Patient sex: M
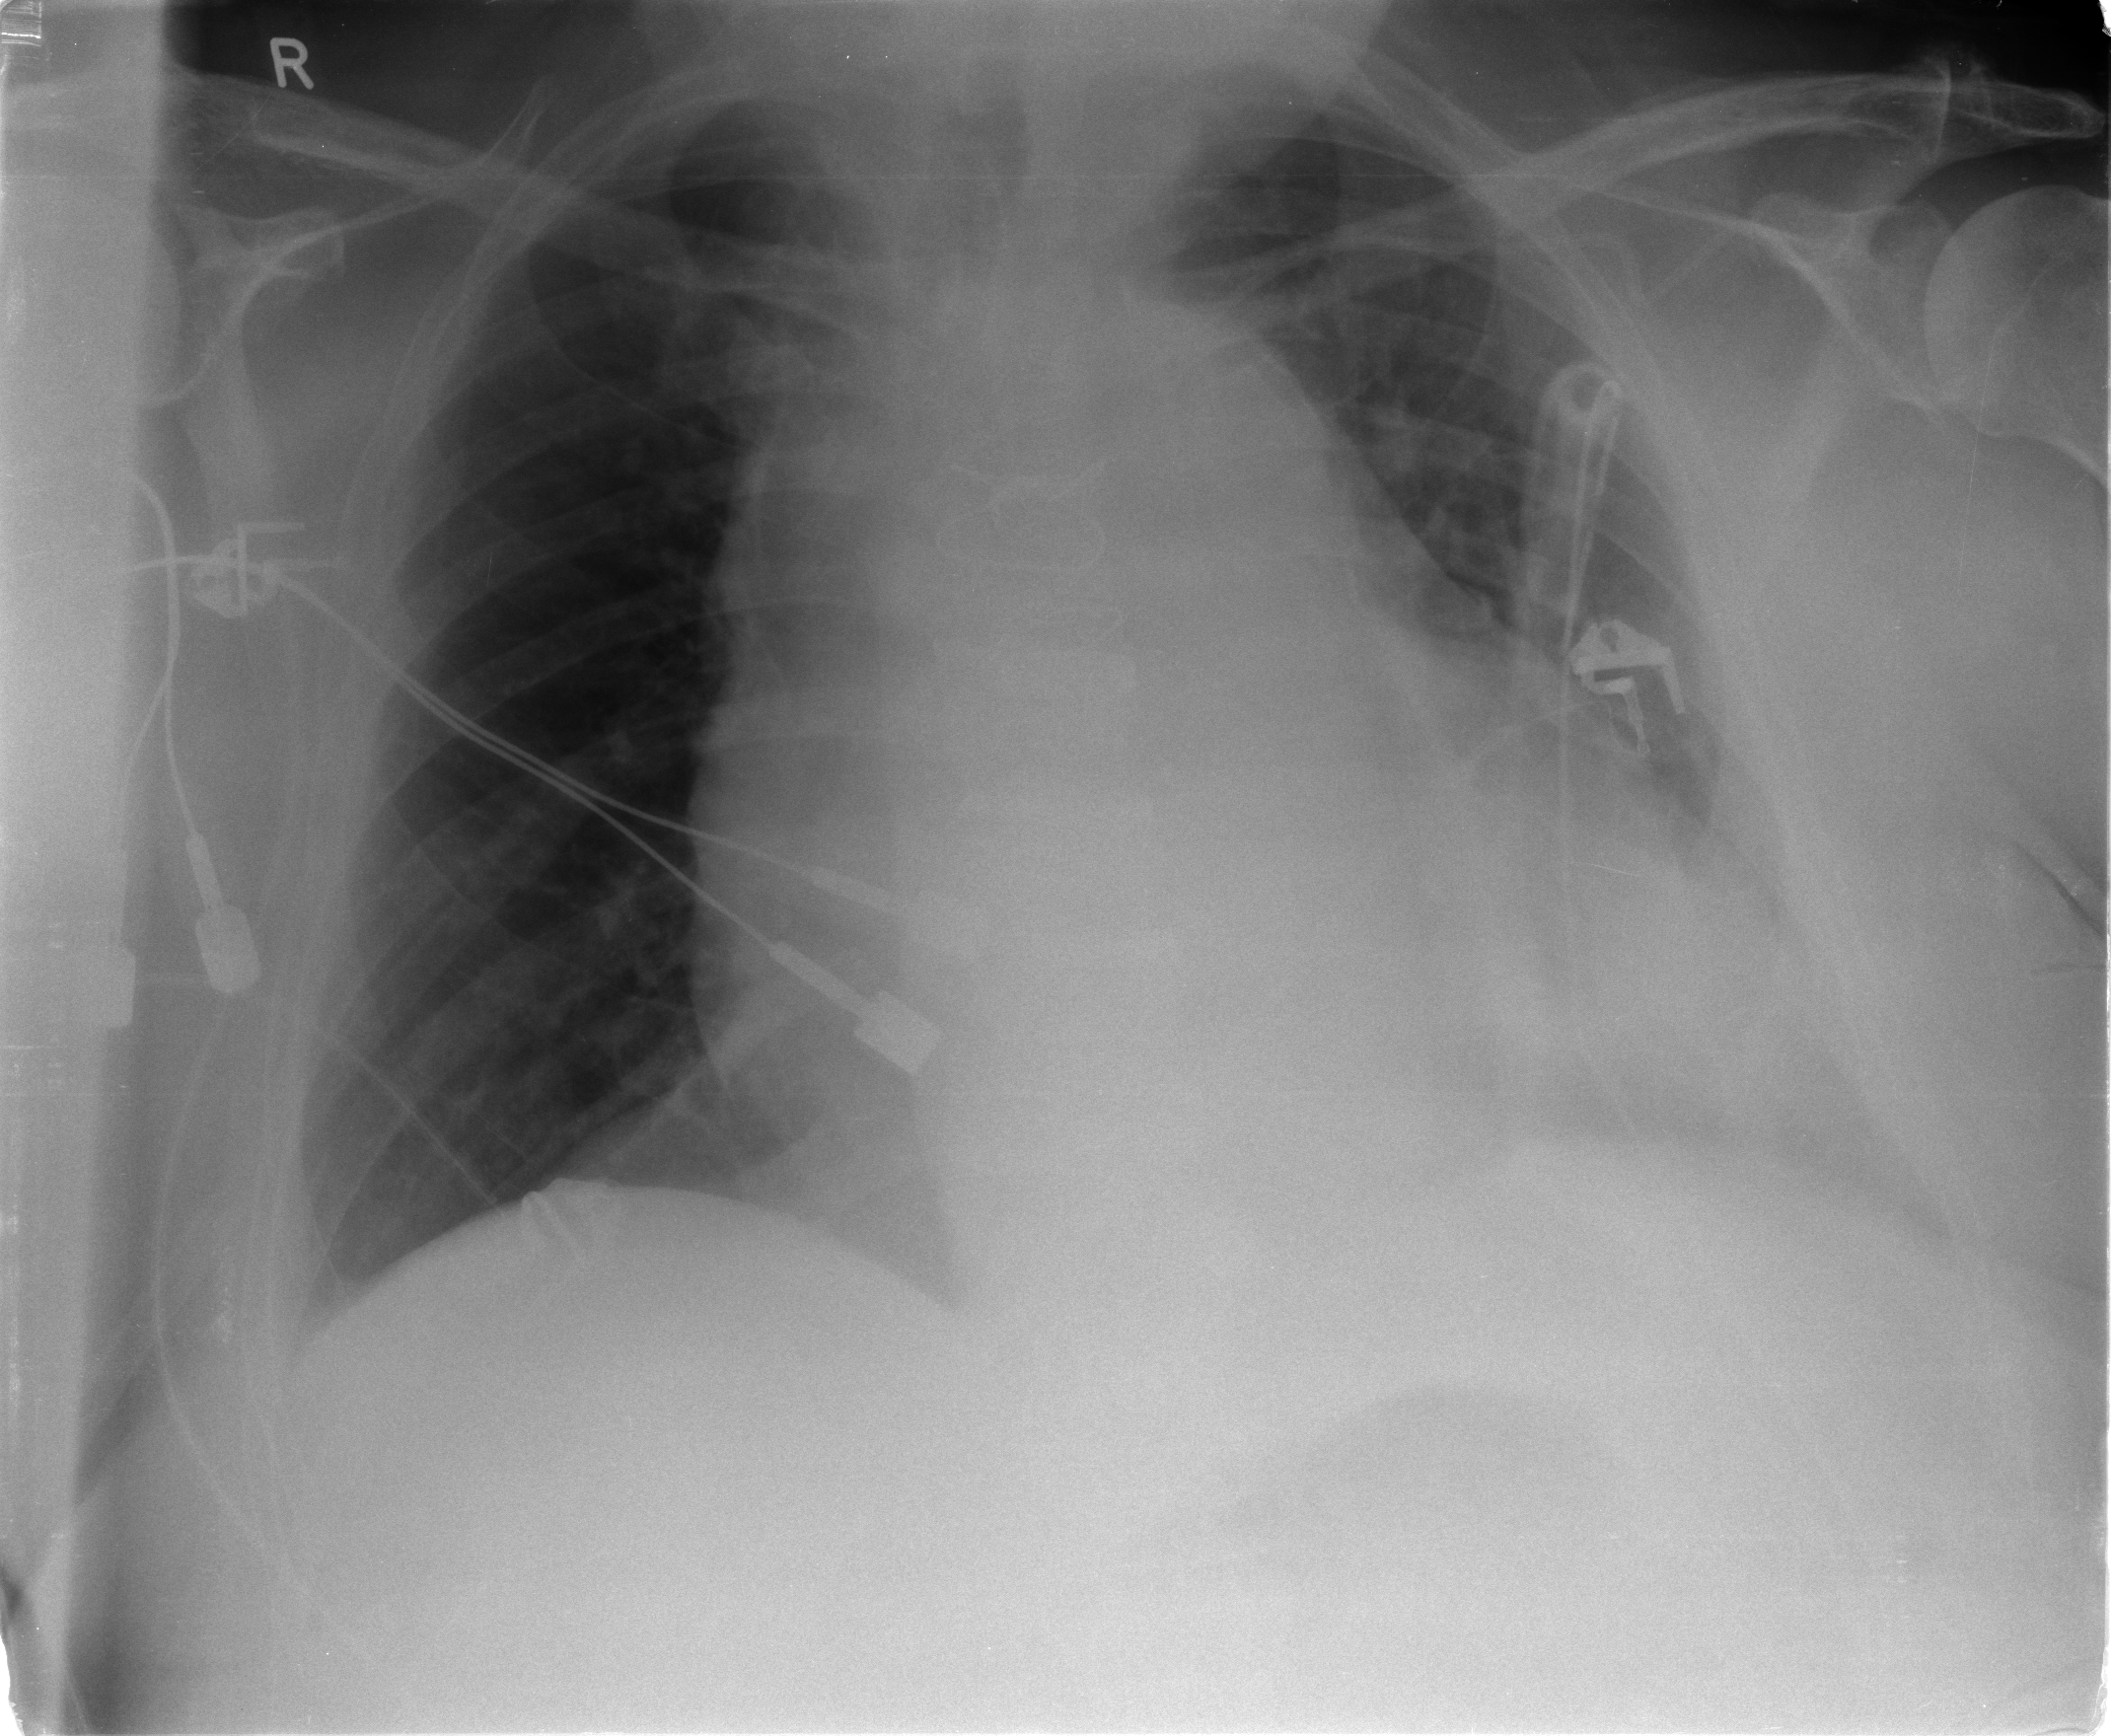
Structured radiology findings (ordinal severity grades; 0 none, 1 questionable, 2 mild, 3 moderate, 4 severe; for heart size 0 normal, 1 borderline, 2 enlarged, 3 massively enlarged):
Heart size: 3
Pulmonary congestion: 0
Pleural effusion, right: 0
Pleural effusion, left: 2
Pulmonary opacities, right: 0
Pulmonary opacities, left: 0
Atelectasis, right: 2
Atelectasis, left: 2